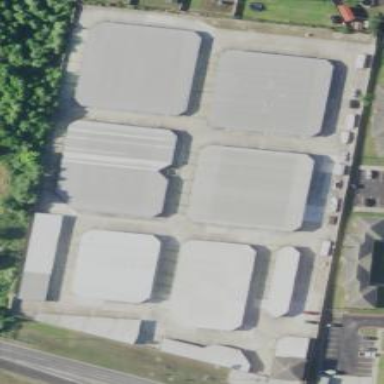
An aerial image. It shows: Storage rental shop.